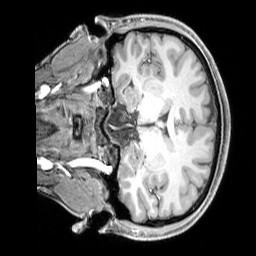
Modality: T1w
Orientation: coronal
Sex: female
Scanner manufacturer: siemens
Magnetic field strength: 3 T
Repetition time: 2.3 s
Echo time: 0.00226 s